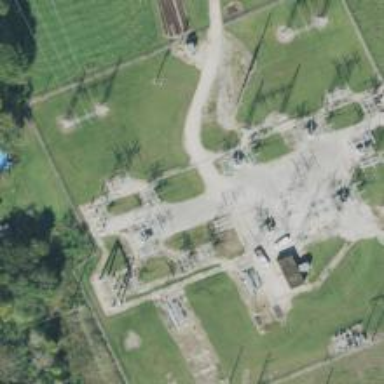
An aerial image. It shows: Switch used for power control.